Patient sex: M
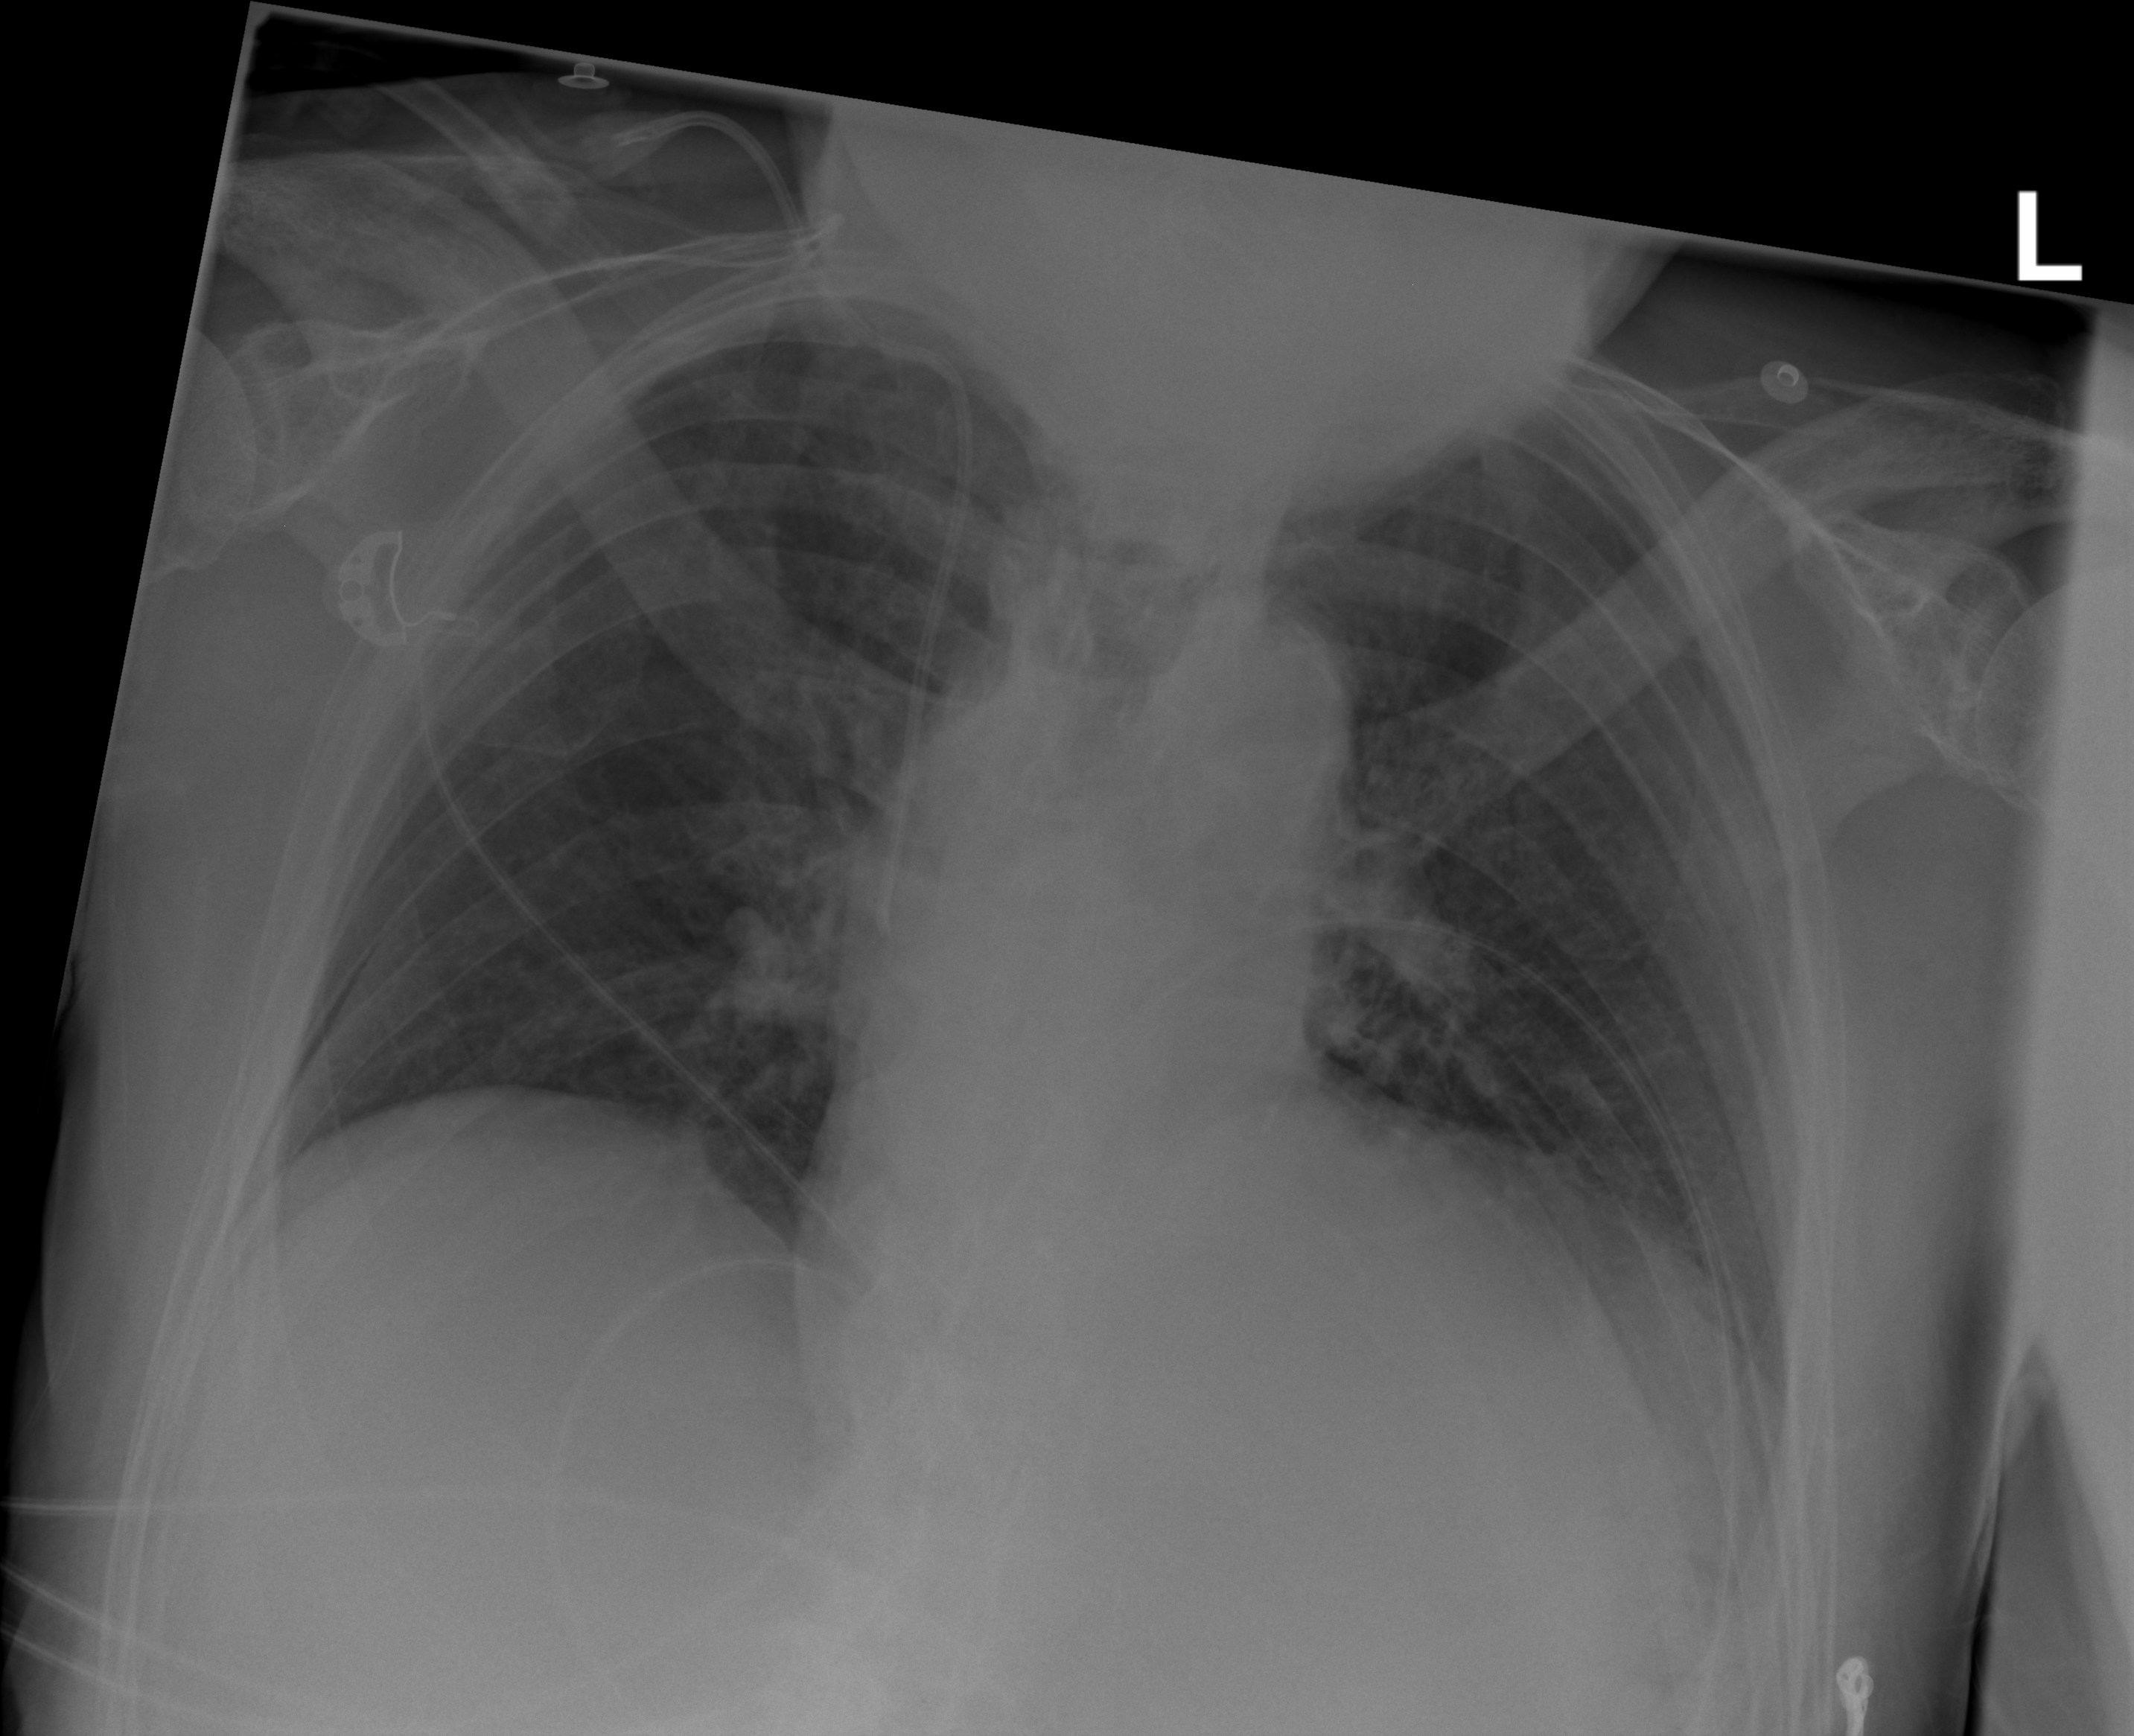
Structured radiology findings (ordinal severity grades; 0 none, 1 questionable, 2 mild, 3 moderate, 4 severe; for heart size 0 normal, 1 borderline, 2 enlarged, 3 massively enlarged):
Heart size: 0
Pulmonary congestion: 0
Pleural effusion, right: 0
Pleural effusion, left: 0
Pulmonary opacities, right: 0
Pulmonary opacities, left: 0
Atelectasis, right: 0
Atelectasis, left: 2